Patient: sex F, age 69
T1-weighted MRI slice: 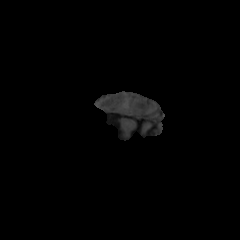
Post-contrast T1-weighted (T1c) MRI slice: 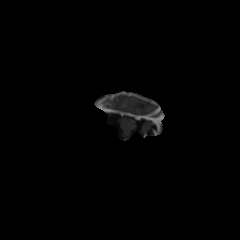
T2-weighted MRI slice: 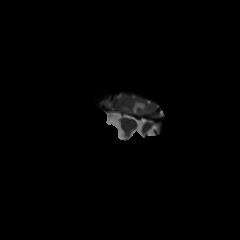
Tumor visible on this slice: yes
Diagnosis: Glioblastoma, IDH-wildtype
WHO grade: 4